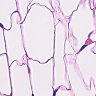
Metastatic tissue present: no